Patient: sex M, age 69
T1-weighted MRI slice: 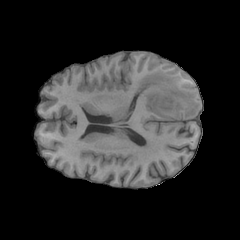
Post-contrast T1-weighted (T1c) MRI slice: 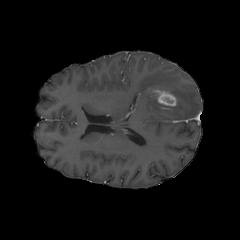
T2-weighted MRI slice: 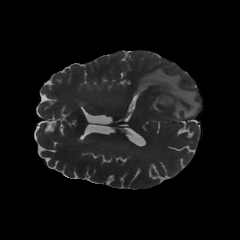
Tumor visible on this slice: yes
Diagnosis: Glioblastoma, IDH-wildtype
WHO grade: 4